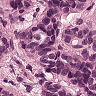
Metastatic tissue present: yes